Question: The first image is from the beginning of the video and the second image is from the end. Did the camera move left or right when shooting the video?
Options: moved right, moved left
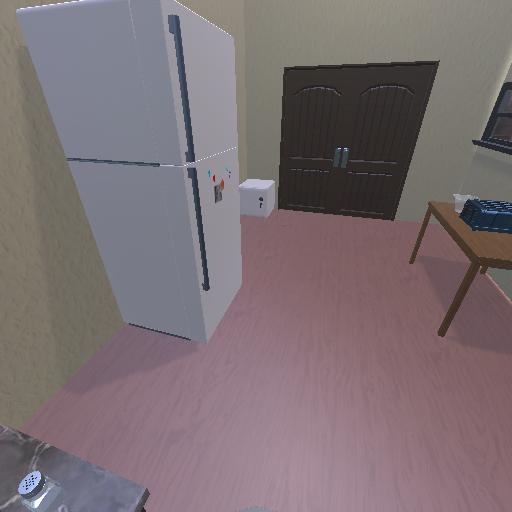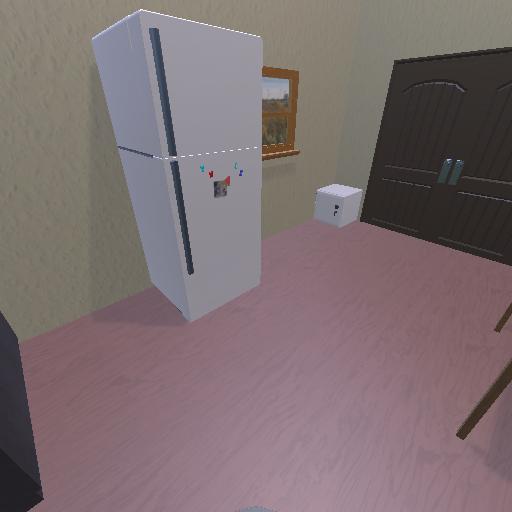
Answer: moved right